Aerial crown-view tile of a tropical tree (Barro Colorado Island, Panama), acquired 20250915:
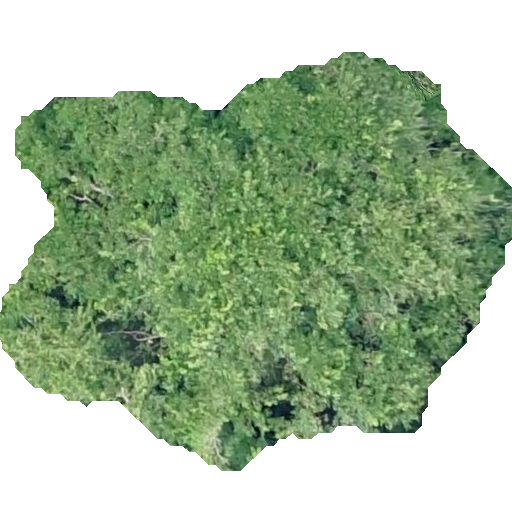
Species: Hura crepitans
GBIF accepted scientific name: Hura crepitans
Crown area: 220.013 m²